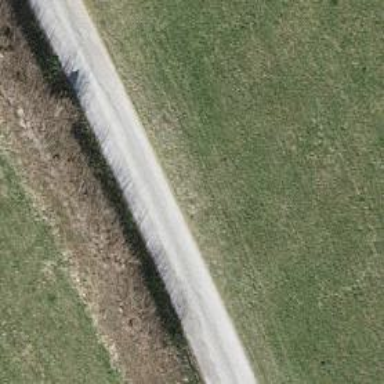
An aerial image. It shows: Track with compacted grade 2 surface.